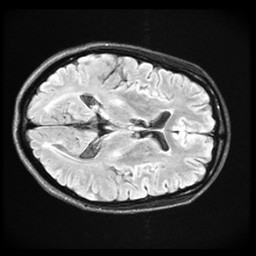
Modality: FLAIR
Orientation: axial
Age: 36
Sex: female
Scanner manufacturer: ge
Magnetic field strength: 3 T
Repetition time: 11 s
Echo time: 0.1497 s